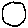
Label: circle